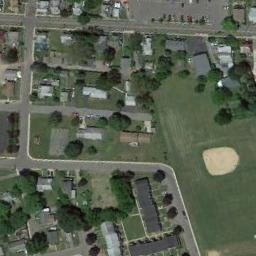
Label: baseball_diamond